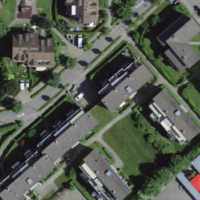
EUNIS habitat code: 54
Species observed at this site:
Buteo buteo
Sturnus vulgaris
Passer montanus